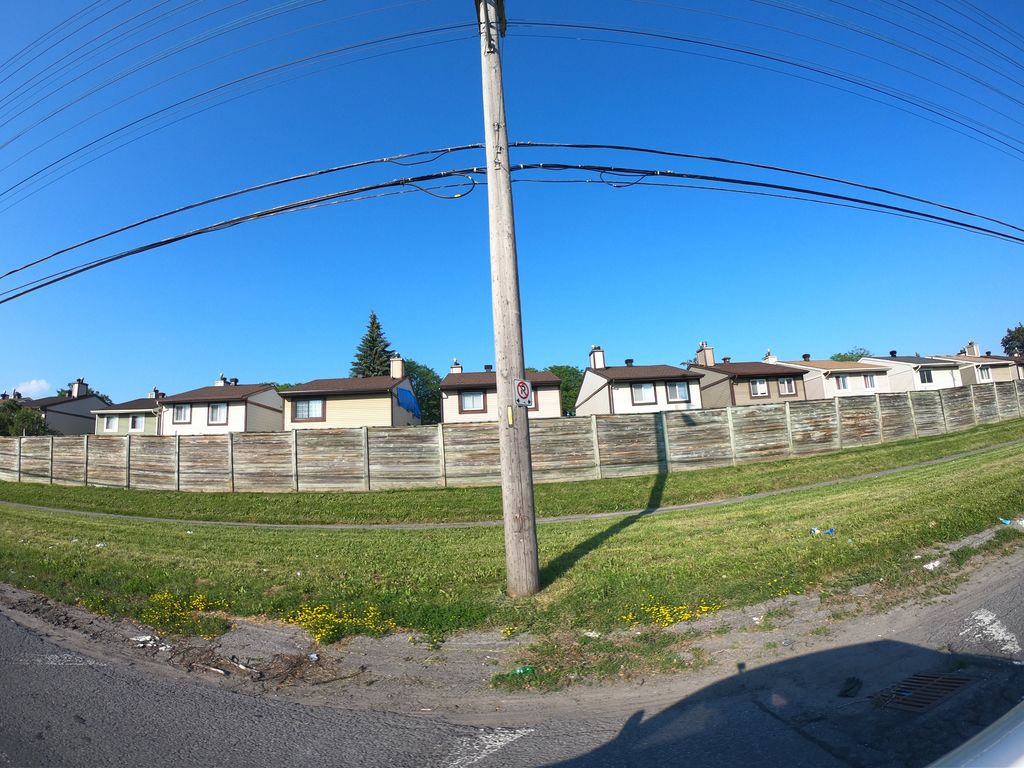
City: ottawa-gatineau